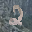
Label: 2